Question: I want to set the text in a textview named 'mUserTextView' with the data or result coming from another activity. I am using below code. But its not working. My app crashes with below code. Help Needed.
Activity 2: It has to transfer data to Activity 1.
'''
private void enterClicked() {
Log.i(TAG,"Entered enterClicked()");
// TODO - Save user provided input from the EditText field
String editText = mEditText.getText().toString();
// TODO - Create a new intent and save the input from the EditText field as an extra
// Intent result= new Intent()
Intent result = new Intent(editText);
// TODO - Set Activity's result with result code RESULT_OK
setResult(Activity.RESULT_OK, result);
// TODO - Finish the Activity
finish();
}
'''
Activity 1: Receiving data from Activity 2
'''
protected void onActivityResult(int requestCode, int resultCode, Intent data) {
Log.i(TAG, "Entered onActivityResult()");
// TODO - Process the result only if this method received both a
// RESULT_OK result code and a recognized request code
// If so, update the Textview showing the user-entered text.
if (requestCode == GET_TEXT_REQUEST_CODE) {
if (resultCode == RESULT_OK) {
mUserTextView.setText(data.getData().toString());// some problem in this line
}
}
}
'''
P.S: mUserTextView is adequately defined in the java file.
error: says 'NullPointerException'
LogCat:

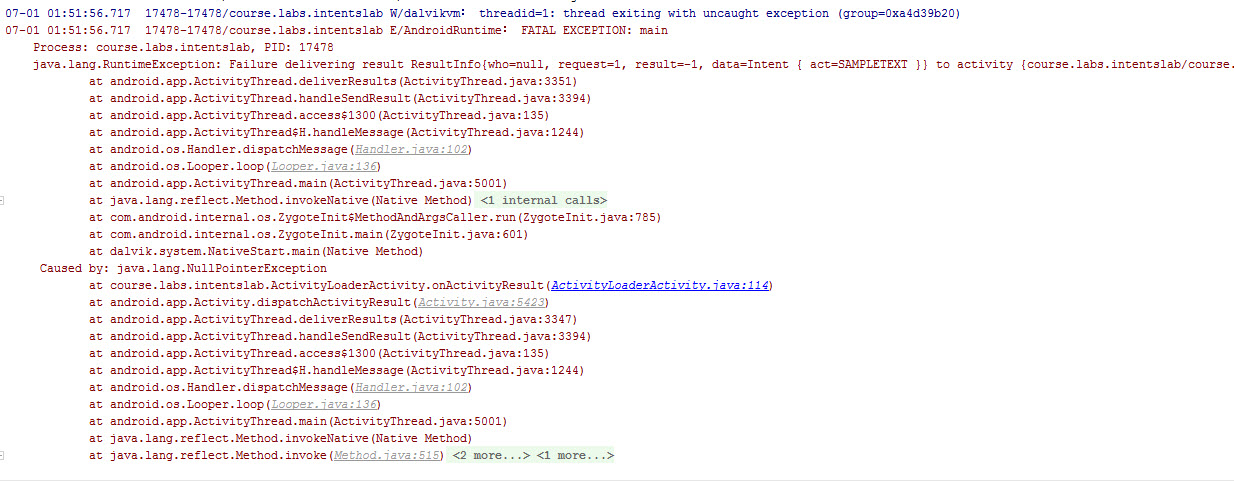
Answer: The Intent "data" object doesn't contain any data if you do not supply it while creating the Intent.
So,
'''
data.getData().toString()
'''
makes no sense.
If you are creating an Intent from Activity A, then in Activity B, do this
'''
Intent intent = new Intent();
intent.putExtra("KEY", "Put your value here");
intent.setResult(RESULT_OK, intent);
'''
Then in your onActivityResult() do this,
'''
if(requestCode == 1 && resultCode == RESULT_OK) {
mUserTextView.setText(data.getStringExtra("KEY"));
}
'''
You can also send other data types like int, boolean, etc. Please check the methods, the usage is similar.